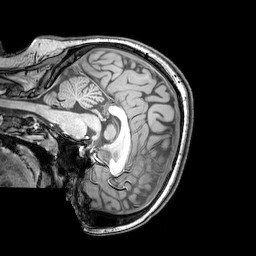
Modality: T1w
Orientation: sagittal
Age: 24
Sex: female
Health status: healthy
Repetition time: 0.081 s
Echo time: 0.037 s